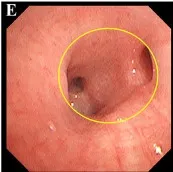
Bronchoscopy image showing extensive airway defects accompanied by mucosal hyperemia and edema. Absence of the orifice of RMLB at a level where the orifice of RLLB (yellow circle) normally existed.
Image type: endoscopy (gi_endoscopy)